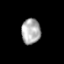
Tissue: prostate
Cell type: T cells
Senescence score: 0.7222
Nuclear area (px): 472
Mean DAPI intensity: 174.206